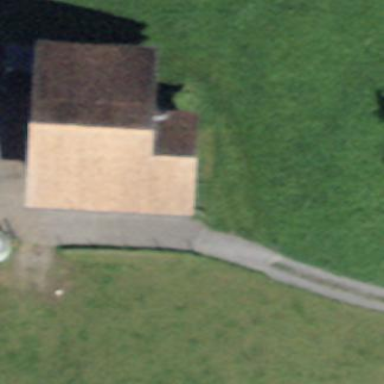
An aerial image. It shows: Barn.